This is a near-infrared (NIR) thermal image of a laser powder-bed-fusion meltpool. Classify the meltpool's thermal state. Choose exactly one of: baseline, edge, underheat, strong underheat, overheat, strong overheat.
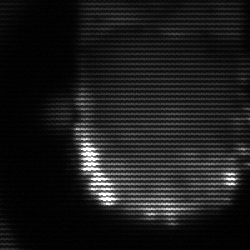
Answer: baseline